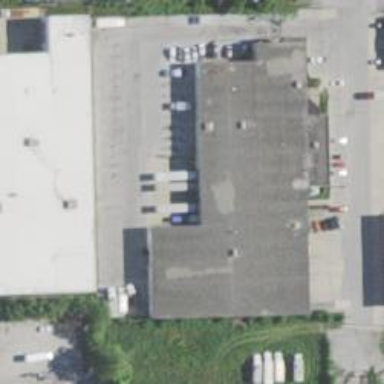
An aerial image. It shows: Building.